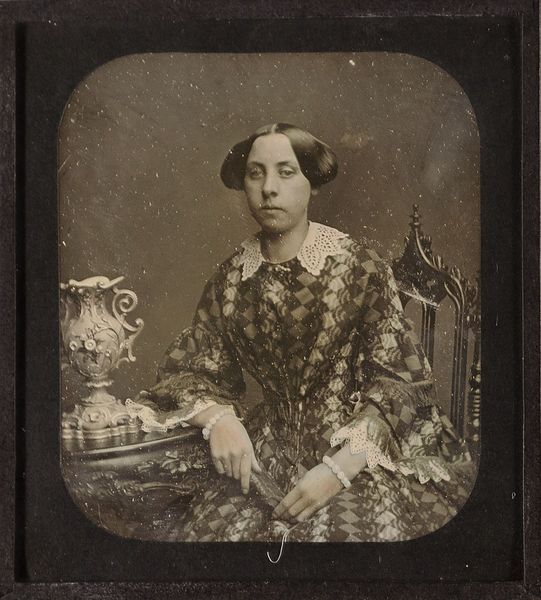
Titel: Unbekannte junge Frau
Künstler: Wilhelm Breuning
Standort: Hamburg
Institution: Museum für Kunst und Gewerbe Hamburg
Schlagwörter: frau, portrait, figur, person, foto, fotografie, photographie, photo, lichtbild, daguerreotypie, historische, bildwerke, angewandte und bildende kunst, hessische systematik, porträt, persönlichkeit, porträtfotografie, porträtphotographie, hüftbild